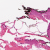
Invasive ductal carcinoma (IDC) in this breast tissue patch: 0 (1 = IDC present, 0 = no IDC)